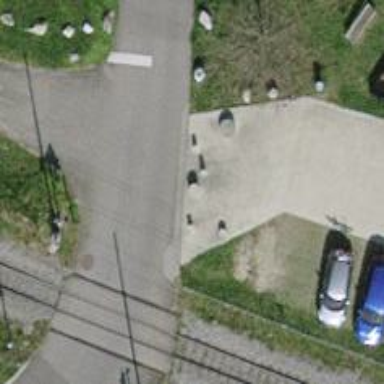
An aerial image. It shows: Block barrier.